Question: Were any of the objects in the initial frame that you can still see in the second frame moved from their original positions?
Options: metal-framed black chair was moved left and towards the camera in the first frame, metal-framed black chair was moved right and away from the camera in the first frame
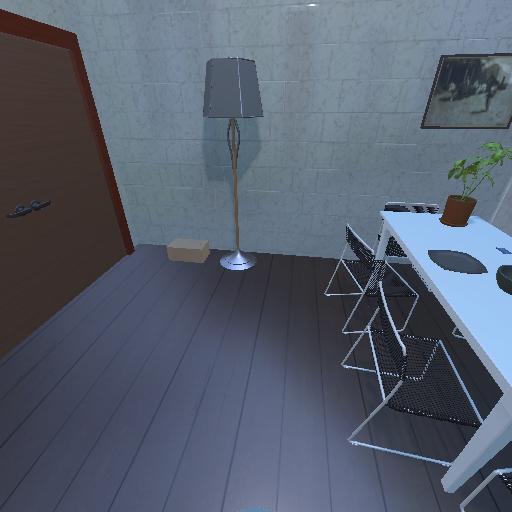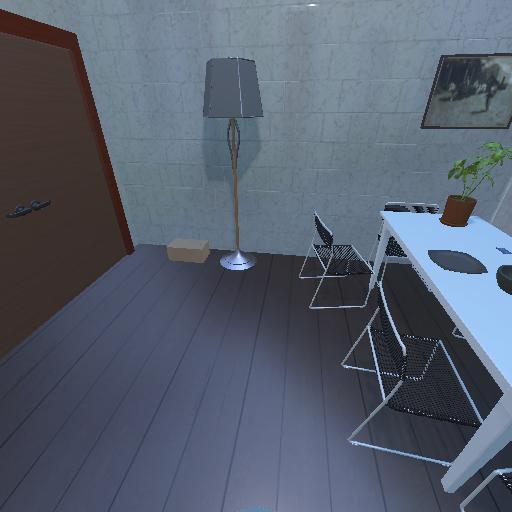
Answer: metal-framed black chair was moved left and towards the camera in the first frame